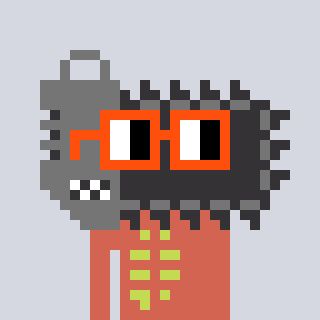
a pixel art character with square orange glasses, a chainsaw-shaped head and a peachy-colored body on a cool background